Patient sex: M
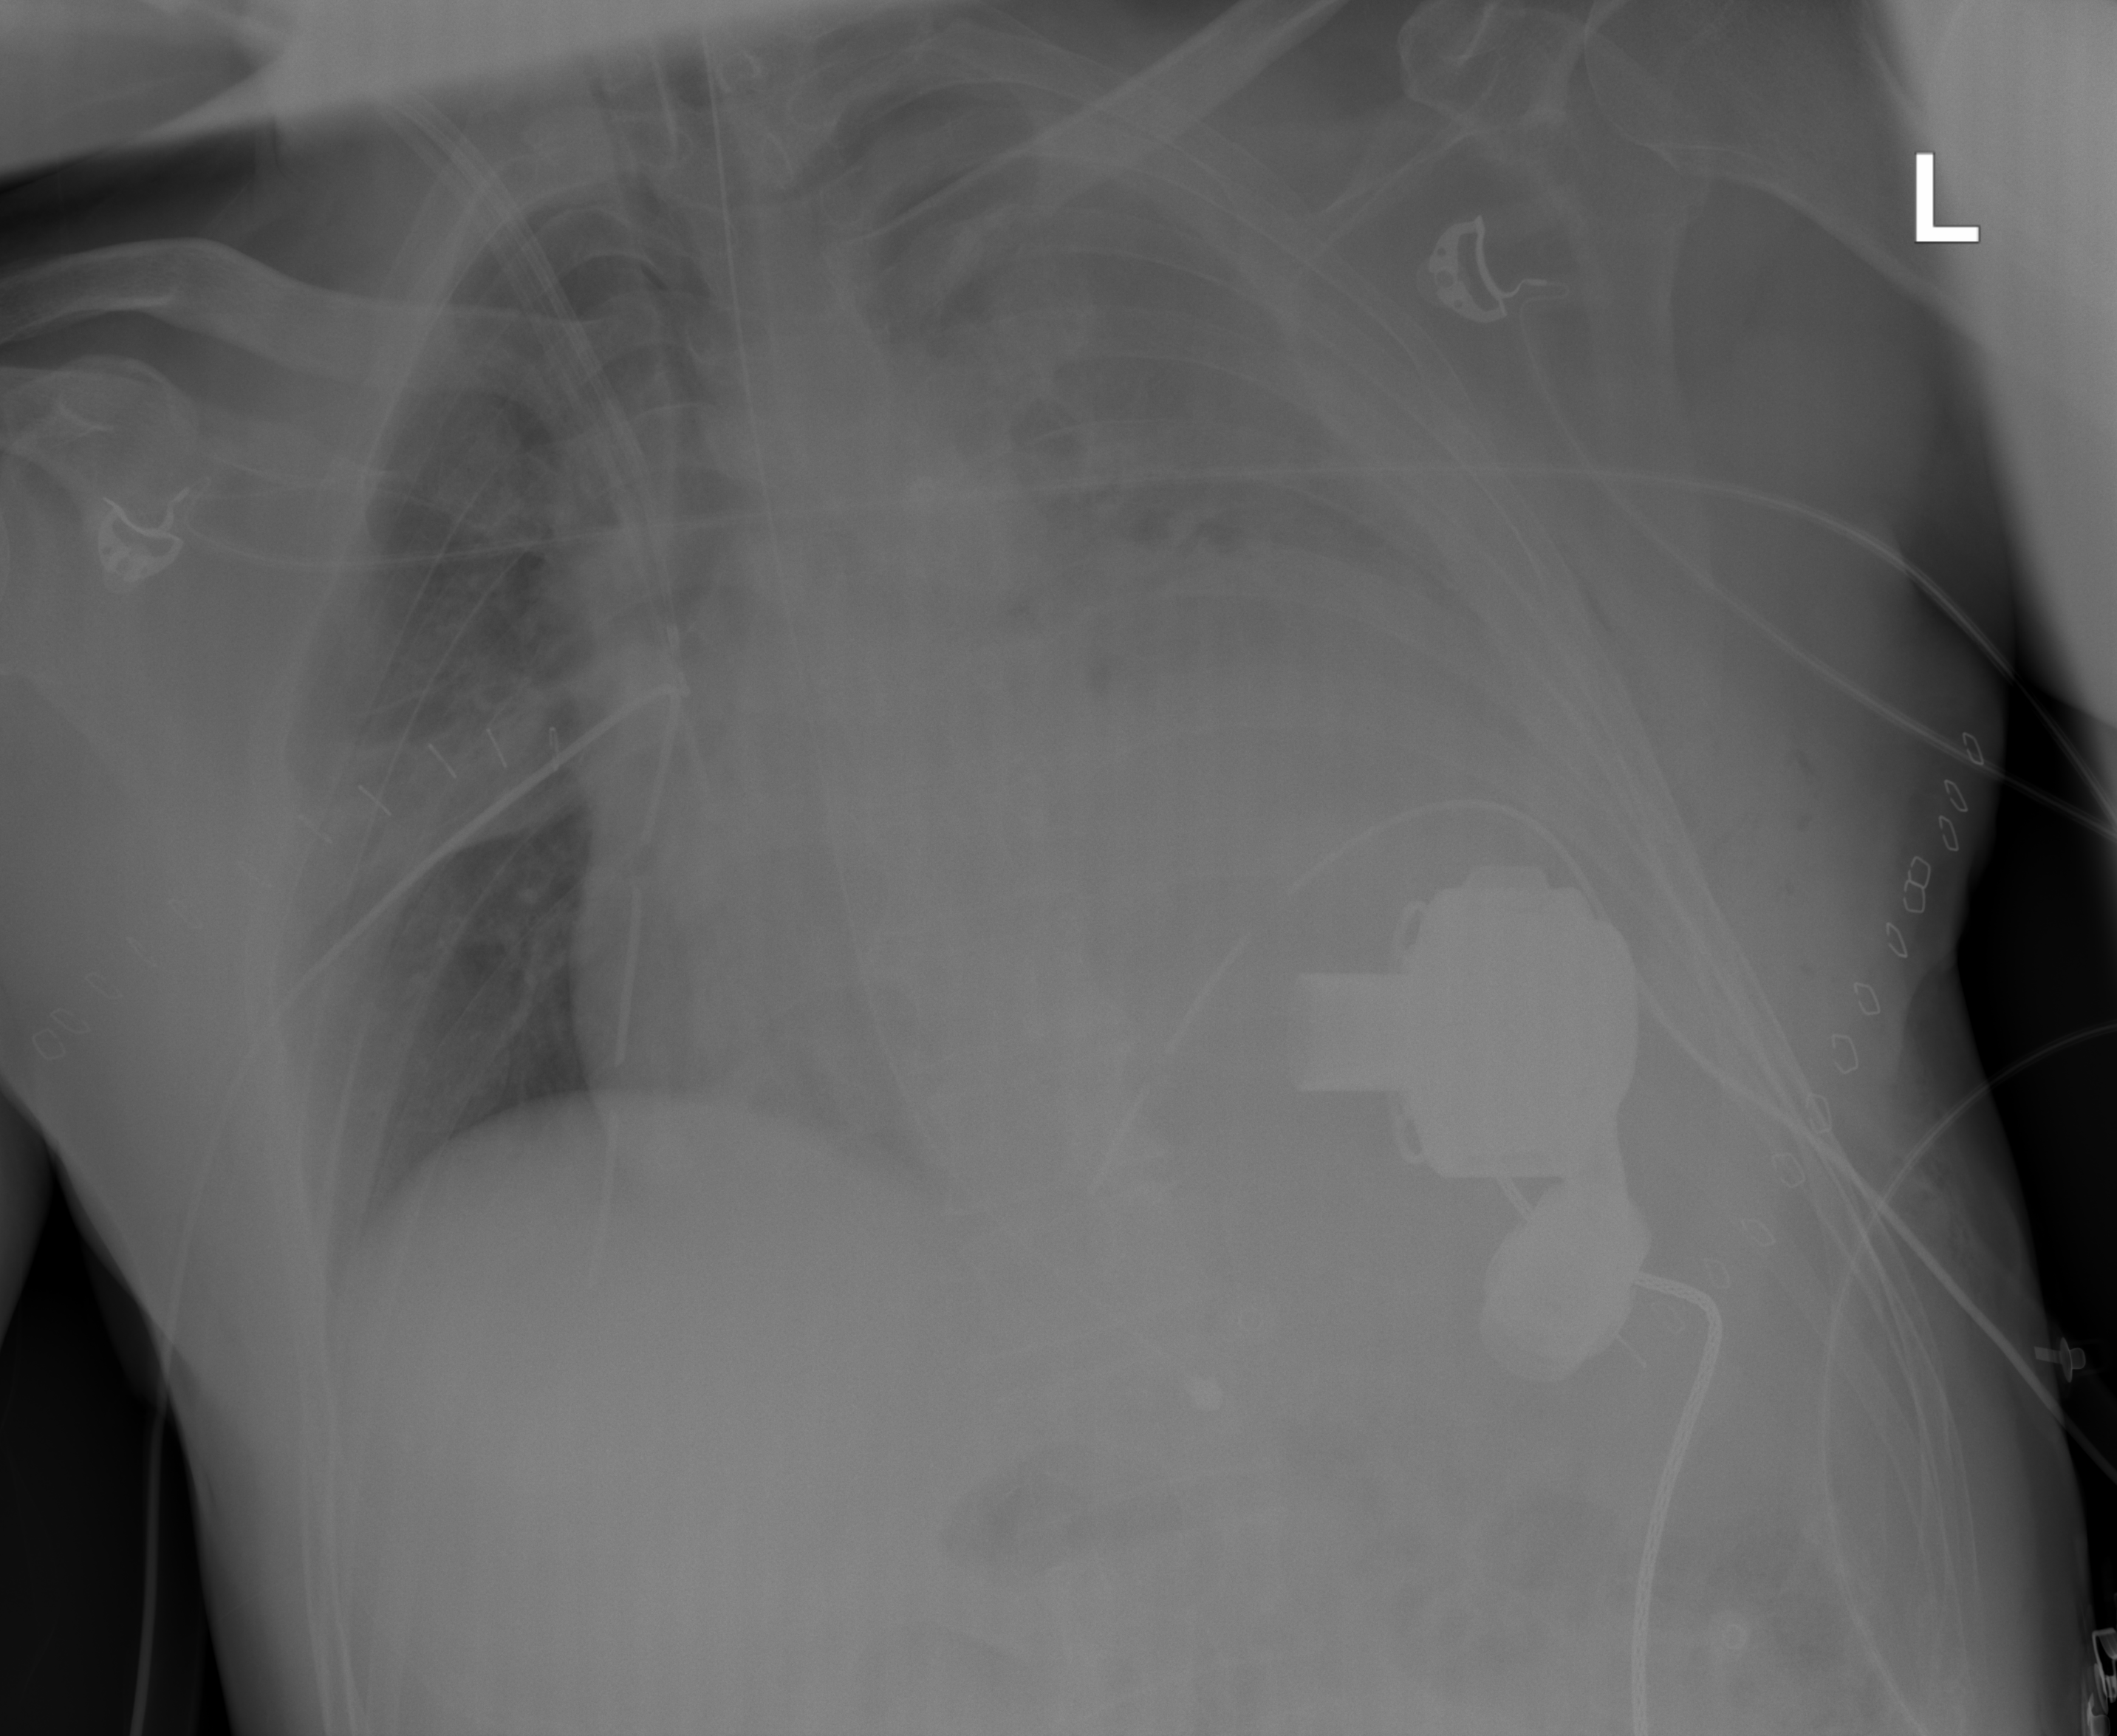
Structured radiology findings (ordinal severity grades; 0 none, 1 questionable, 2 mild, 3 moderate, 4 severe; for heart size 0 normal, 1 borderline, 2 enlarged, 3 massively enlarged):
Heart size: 2
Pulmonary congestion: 2
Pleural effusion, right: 0
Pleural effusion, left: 4
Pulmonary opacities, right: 0
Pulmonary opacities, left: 0
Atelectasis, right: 2
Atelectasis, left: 3